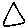
Label: triangle